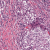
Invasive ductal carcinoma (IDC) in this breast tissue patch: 1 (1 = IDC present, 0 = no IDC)